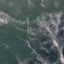
Land use / land cover class: HerbaceousVegetation